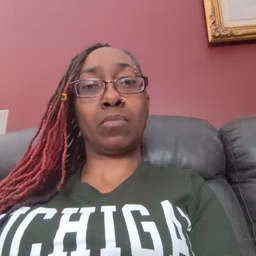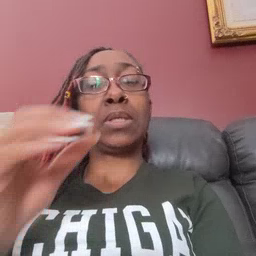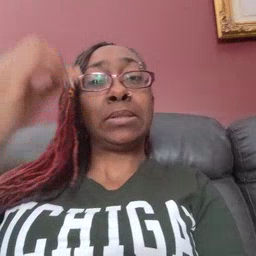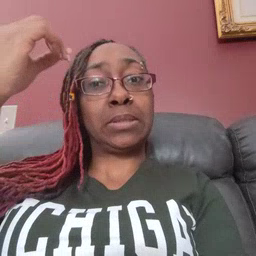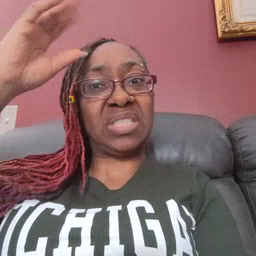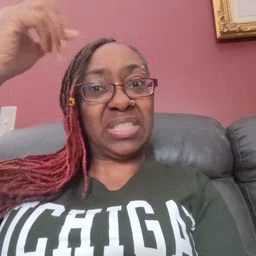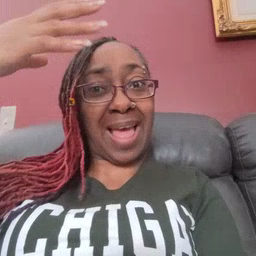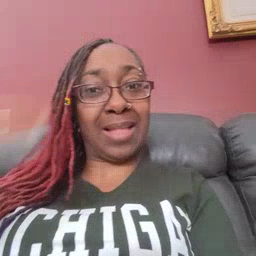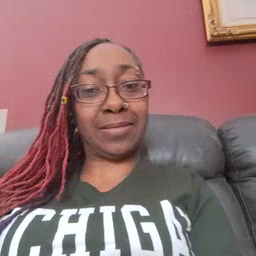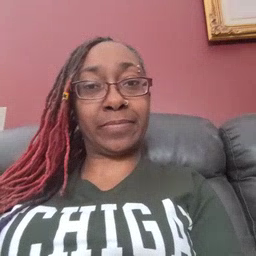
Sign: sun